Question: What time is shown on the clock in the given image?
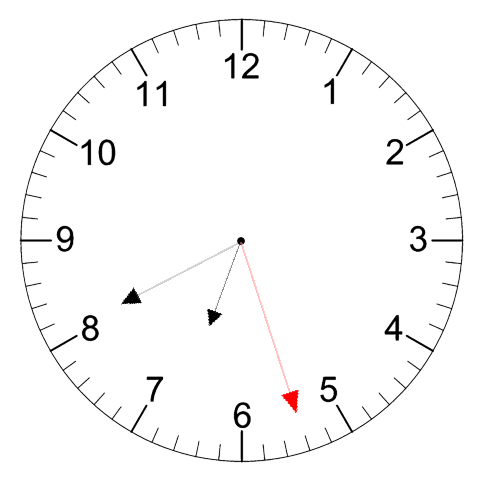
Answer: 06:40:27